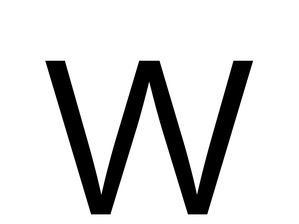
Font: Inter_Light